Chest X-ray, AP view. Patient: 35 years old, sex F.
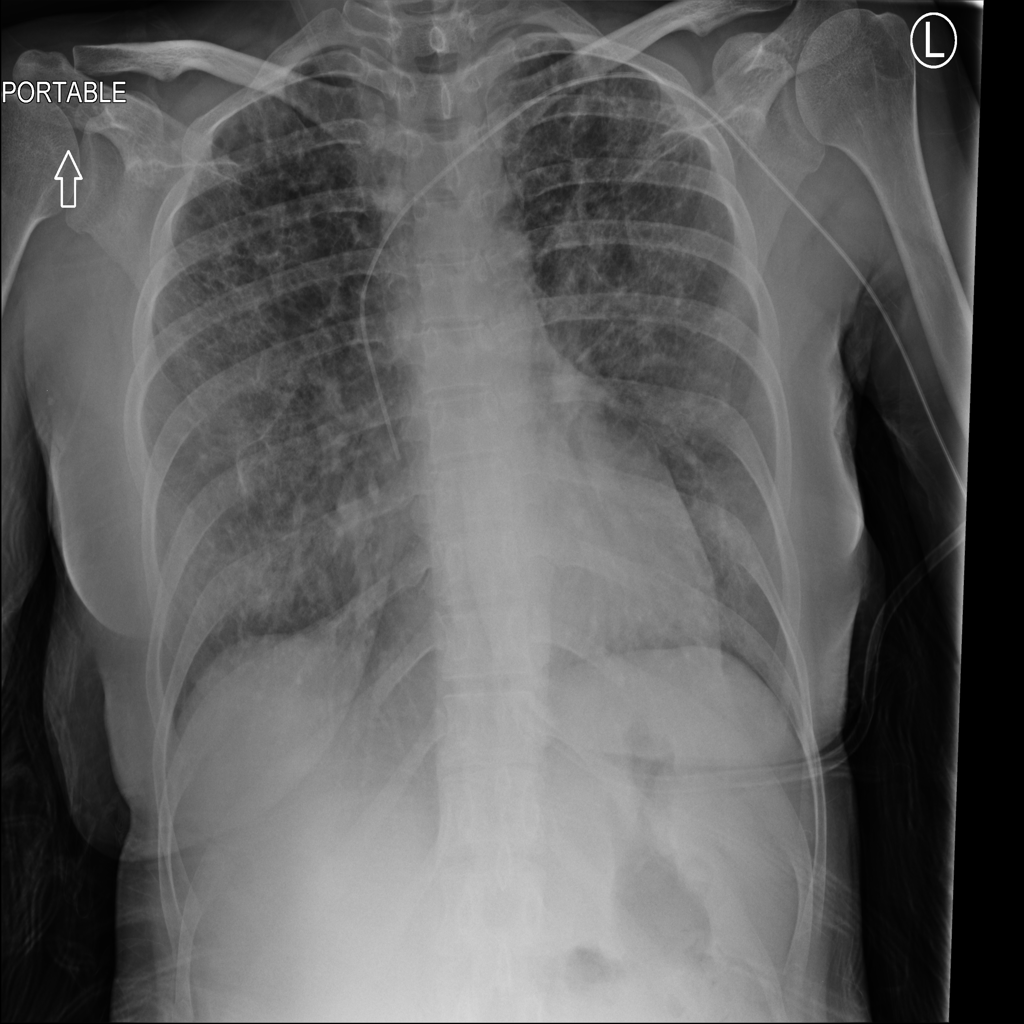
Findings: Infiltration